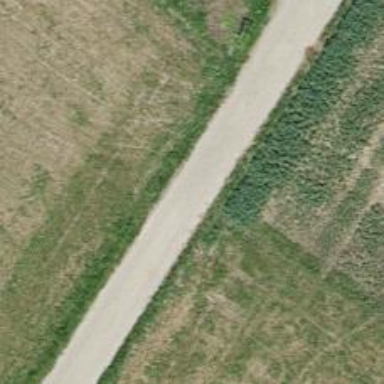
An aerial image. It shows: Asphalt track with grade1 quality.